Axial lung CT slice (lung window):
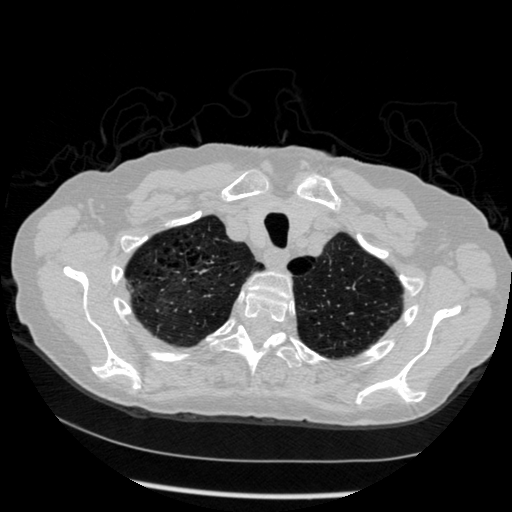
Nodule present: no